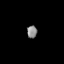
Tissue: prostate
Cell type: Epithelial cells
Senescence score: 0.3497
Nuclear area (px): 121
Mean DAPI intensity: 139.537